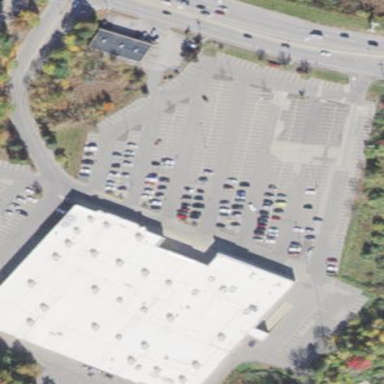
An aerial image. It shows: Retail building.